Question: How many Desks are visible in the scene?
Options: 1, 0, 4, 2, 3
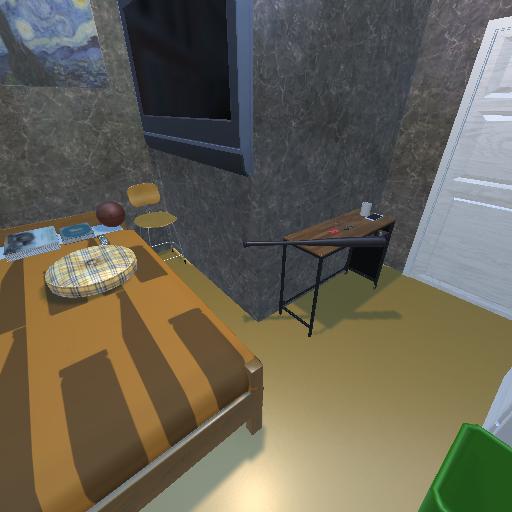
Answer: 1